Brain MRI, t2w sequence, axial 2D slice.
Patient: age 52, sex F, weight 75 kg, height 1.65 m
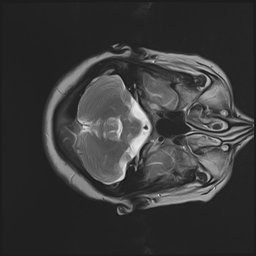